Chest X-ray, PA view. Patient: 64 years old, sex M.
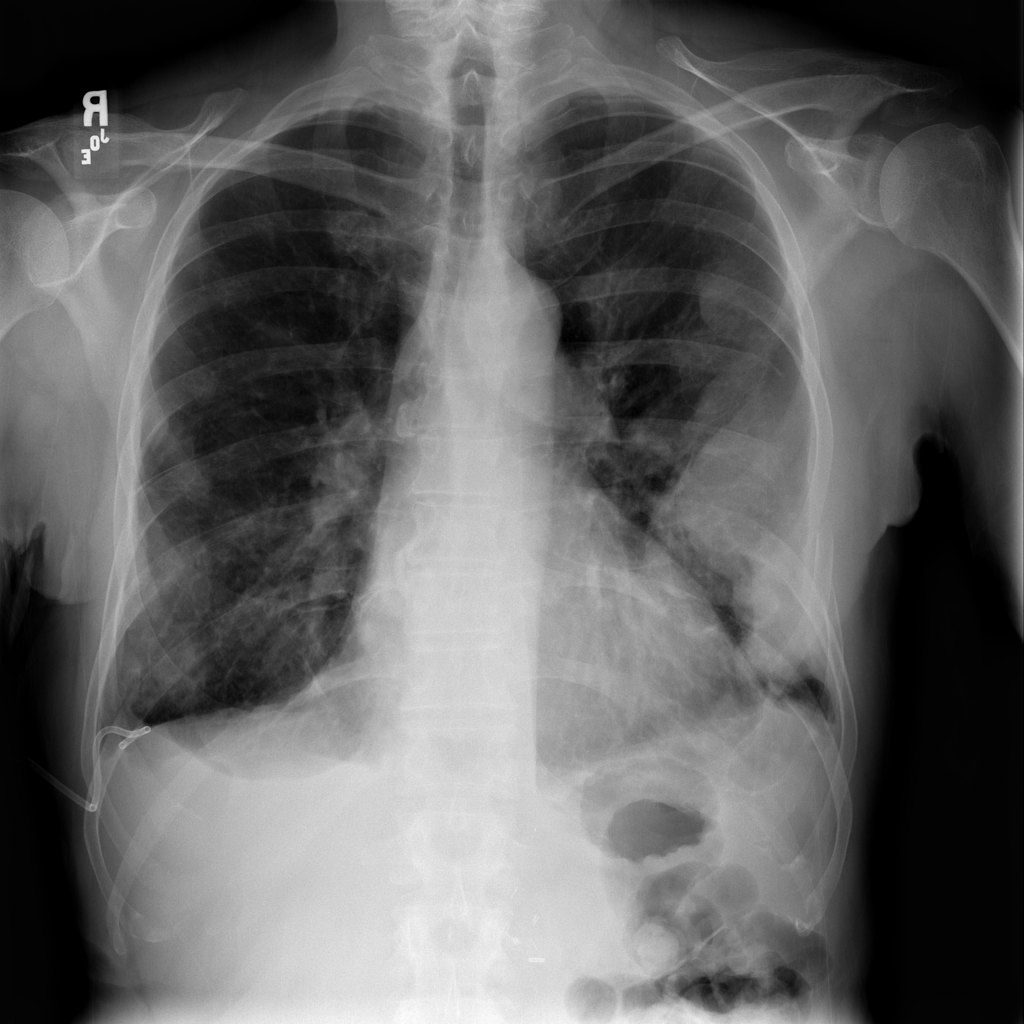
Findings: No Finding